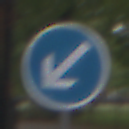
Verkehrszeichen: VorgeschriebeneVorbeifahrtLinks
Umgebung: Outdoor, Urban
Tageszeit: MorningAfternoon
Wetter: Overcast
Licht: Natural
Jahreszeit: NotSpecified
Kontrast: LowContrast